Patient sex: F
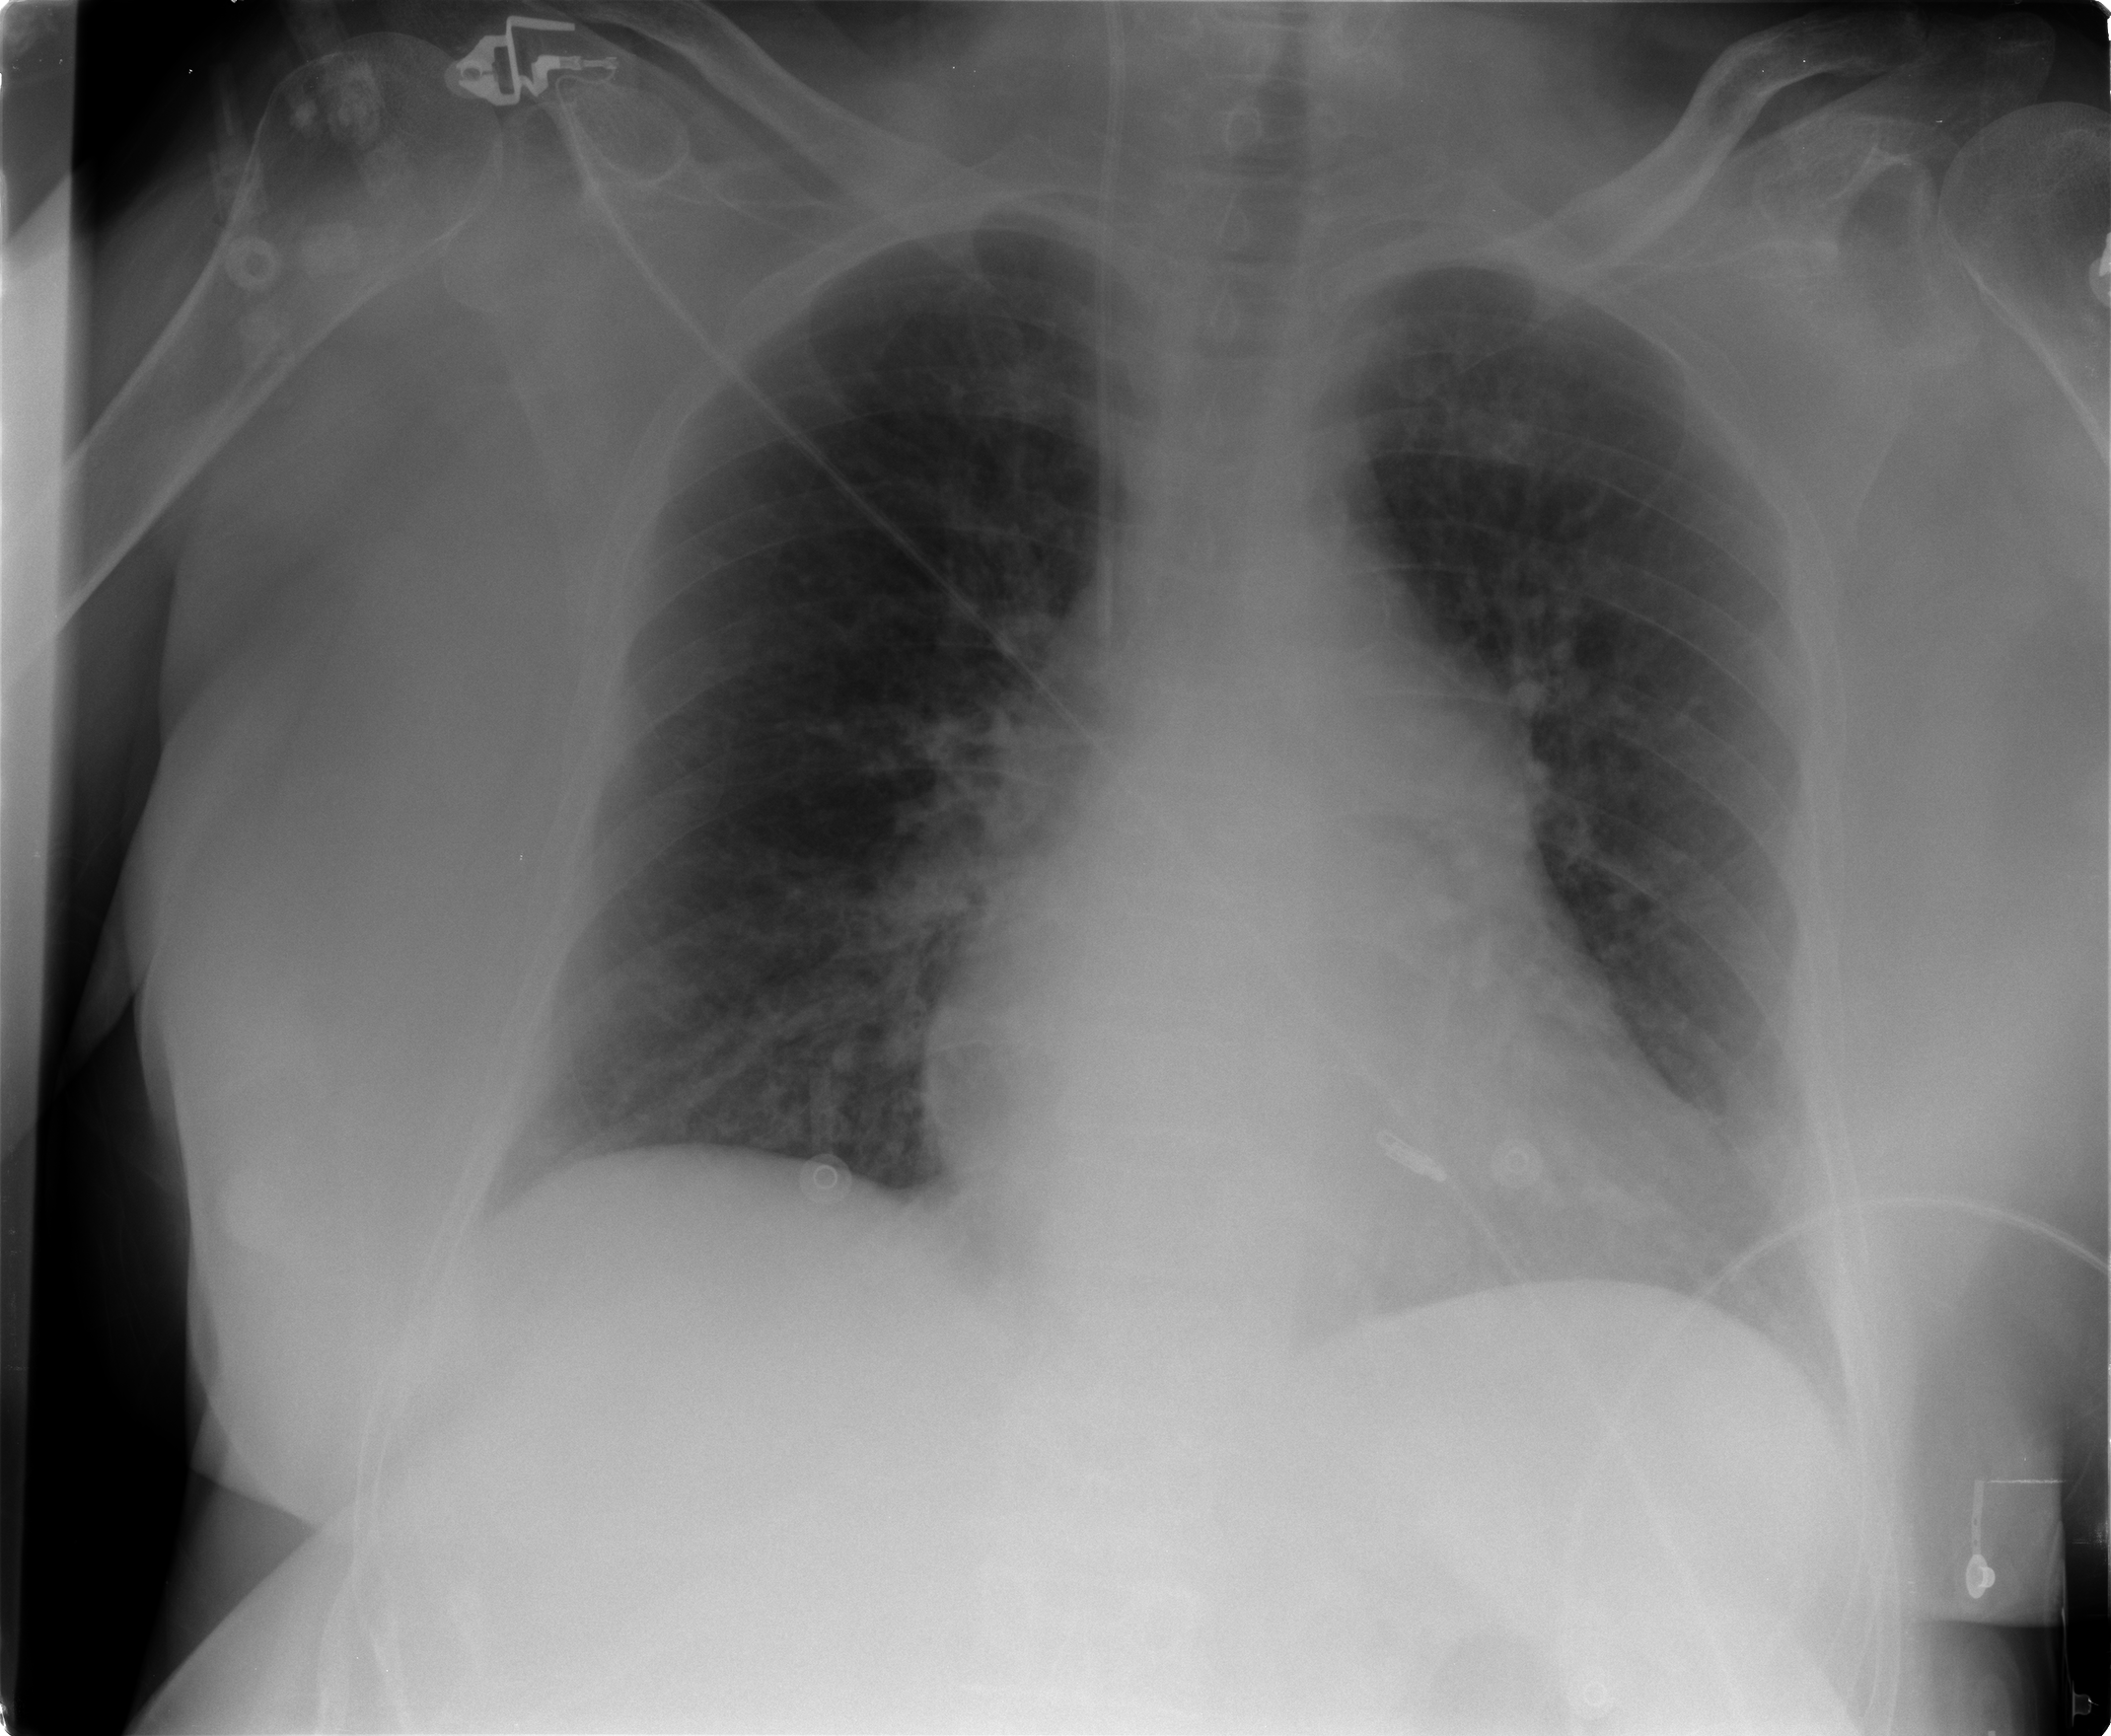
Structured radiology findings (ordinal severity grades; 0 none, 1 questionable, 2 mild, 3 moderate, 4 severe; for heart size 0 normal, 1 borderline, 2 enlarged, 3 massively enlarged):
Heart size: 1
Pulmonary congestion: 1
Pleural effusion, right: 1
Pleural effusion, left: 1
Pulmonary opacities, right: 2
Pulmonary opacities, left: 0
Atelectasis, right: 2
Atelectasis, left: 1